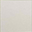
Piece: xx